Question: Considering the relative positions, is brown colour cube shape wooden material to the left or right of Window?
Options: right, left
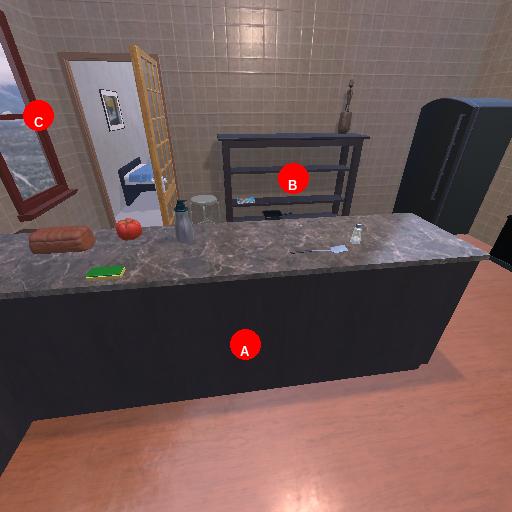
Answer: right